Interaction volume radius: 10 \u00c5
Interaction volume height: 30 \u00c5
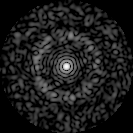
Disorder parameter: 0.8538